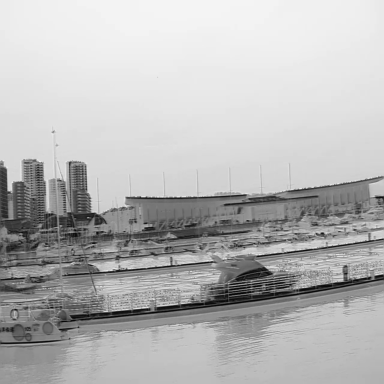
There are ten objects shown in the infrared image, including nine sailboats, and a canoe.